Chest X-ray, AP view. Patient: 52 years old, sex M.
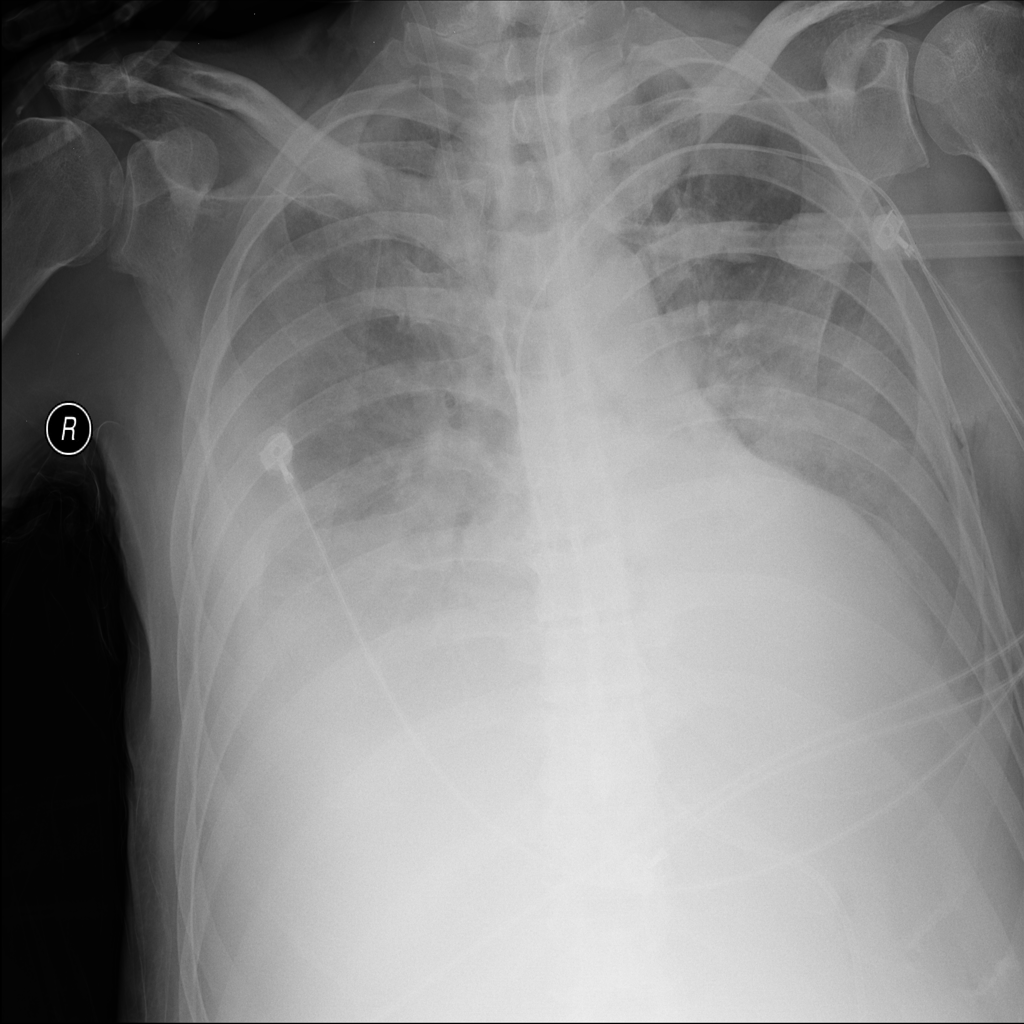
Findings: Consolidation